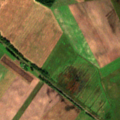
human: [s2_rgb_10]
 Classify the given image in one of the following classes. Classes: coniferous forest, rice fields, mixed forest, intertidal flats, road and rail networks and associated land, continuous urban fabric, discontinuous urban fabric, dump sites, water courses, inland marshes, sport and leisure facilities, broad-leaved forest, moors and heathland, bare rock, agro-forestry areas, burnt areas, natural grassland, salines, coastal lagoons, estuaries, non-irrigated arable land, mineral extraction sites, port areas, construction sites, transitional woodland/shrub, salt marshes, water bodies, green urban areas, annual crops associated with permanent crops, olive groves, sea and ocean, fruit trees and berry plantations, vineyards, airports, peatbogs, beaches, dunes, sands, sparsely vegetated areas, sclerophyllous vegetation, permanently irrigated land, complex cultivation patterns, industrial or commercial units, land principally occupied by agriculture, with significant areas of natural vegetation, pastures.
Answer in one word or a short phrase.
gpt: non-irrigated arable land, pastures